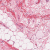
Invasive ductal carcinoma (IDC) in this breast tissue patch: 0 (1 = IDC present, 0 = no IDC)